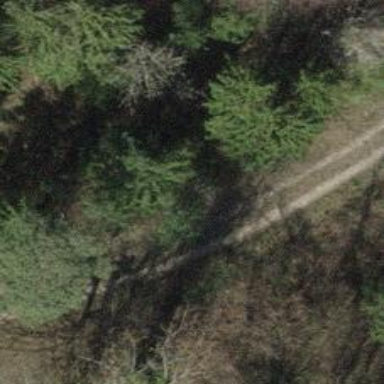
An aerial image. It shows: Unpaved track with grade2 quality type.